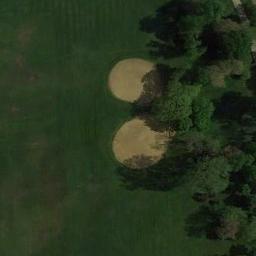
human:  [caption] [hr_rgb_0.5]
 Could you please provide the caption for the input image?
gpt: There are two baseball diamonds in the grass next to the trees .

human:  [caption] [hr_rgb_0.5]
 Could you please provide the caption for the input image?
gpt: The baseball field is sparsely covered by vegetation .

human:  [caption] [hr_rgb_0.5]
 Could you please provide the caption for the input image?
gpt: There are two baseball diamonds in the middle of grass next to many trees .

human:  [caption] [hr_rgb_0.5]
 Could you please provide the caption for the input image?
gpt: Many trees are beside the two baseball diamonds .

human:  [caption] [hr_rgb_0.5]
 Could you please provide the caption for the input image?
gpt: Two adjacent baseball diamonds on the lawn with some trees .